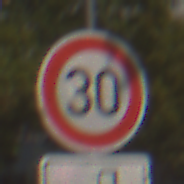
Verkehrszeichen: Geschwindigkeit30
Zusatzzeichen unten: HinweisDurchSinnbild17
Umgebung: Outdoor, Urban
Tageszeit: Midday
Wetter: Clear
Licht: Natural
Jahreszeit: NotSpecified
Kontrast: HighContrast